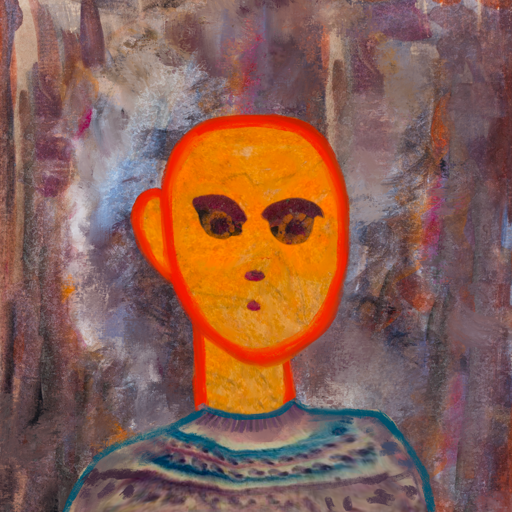
Background: Hypocrite, Head And Neck Front: Sisters, Face Front: Doll, Bust: HillGirl, Hair Front: Blank, Head Accessory: Blank, Second Necklace: Blank, Necklace: Blank, Baby: Blank